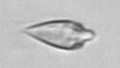
Label: Oxytoxum